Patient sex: M
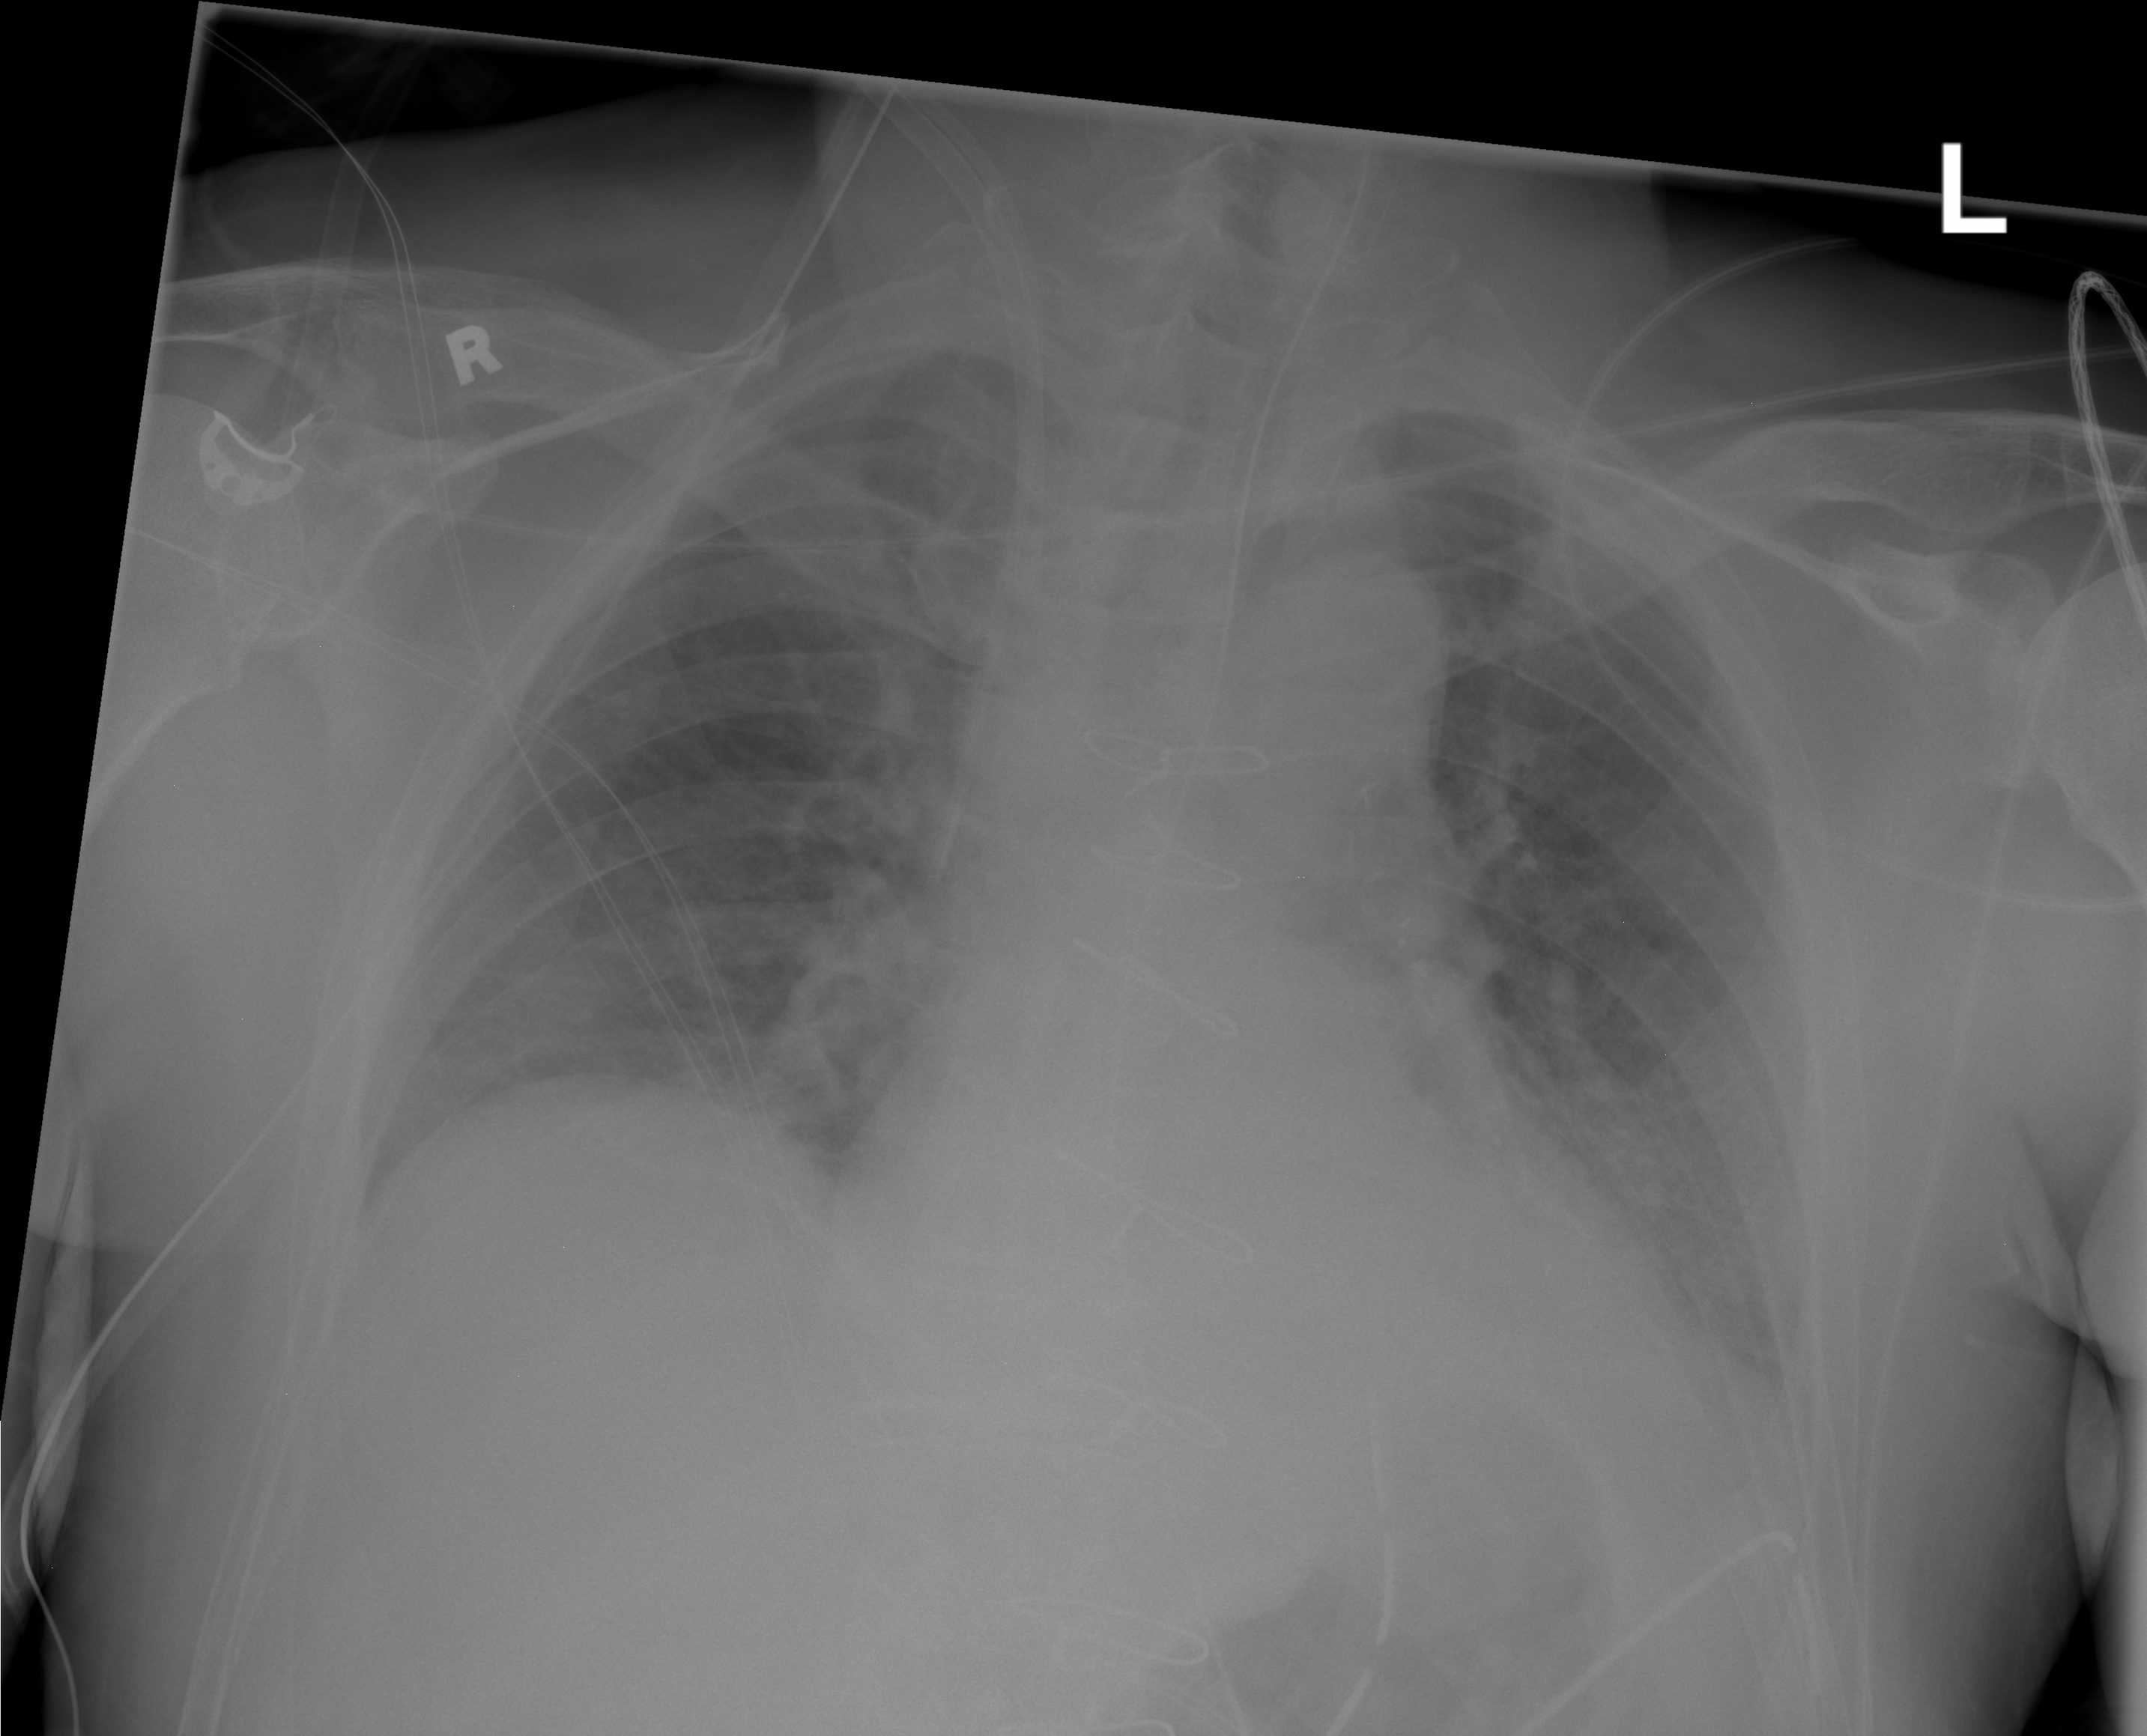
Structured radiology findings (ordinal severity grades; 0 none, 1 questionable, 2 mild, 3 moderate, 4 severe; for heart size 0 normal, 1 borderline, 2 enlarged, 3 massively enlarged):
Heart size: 0
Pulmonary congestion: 1
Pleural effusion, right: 0
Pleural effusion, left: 0
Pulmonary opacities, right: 0
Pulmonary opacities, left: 0
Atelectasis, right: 2
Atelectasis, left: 2